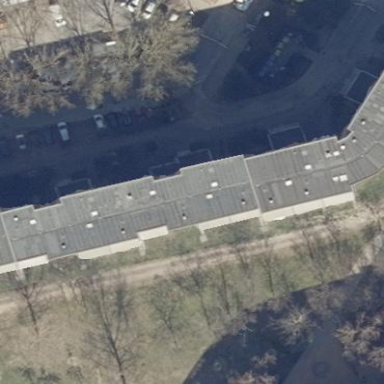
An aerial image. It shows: Flat-roofed apartment building.